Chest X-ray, PA view. Patient: 53 years old, sex F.
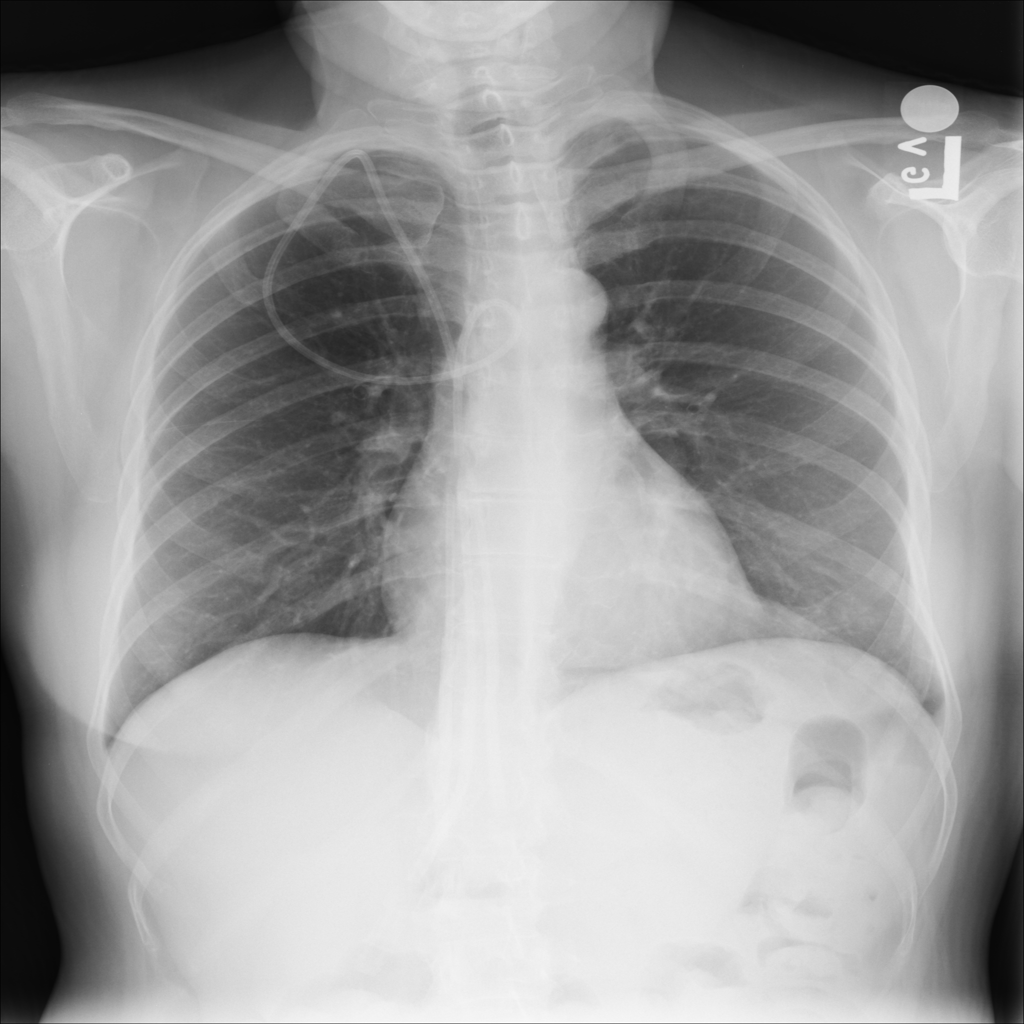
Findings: No Finding